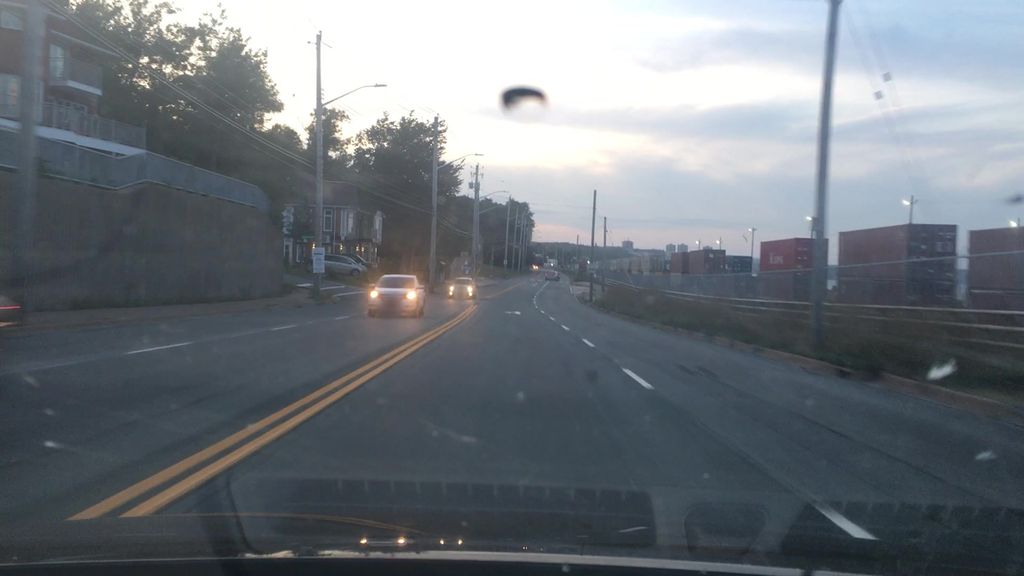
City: halifax